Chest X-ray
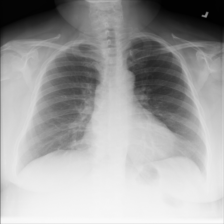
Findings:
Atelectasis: negative
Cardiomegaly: negative
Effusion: negative
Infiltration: negative
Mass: negative
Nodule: negative
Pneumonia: negative
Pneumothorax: negative
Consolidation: negative
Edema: negative
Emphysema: negative
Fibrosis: negative
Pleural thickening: negative
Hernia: negative